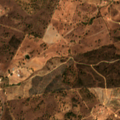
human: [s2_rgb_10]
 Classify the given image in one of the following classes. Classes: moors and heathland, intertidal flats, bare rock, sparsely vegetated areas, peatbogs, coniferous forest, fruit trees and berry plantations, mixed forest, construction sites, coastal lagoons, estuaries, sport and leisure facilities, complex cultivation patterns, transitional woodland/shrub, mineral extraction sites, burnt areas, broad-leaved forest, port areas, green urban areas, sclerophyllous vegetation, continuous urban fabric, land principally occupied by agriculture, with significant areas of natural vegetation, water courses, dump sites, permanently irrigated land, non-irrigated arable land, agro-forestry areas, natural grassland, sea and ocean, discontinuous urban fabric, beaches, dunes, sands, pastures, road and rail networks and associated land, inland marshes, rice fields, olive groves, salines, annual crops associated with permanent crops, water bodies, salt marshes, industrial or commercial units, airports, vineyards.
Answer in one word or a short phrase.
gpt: agro-forestry areas, transitional woodland/shrub